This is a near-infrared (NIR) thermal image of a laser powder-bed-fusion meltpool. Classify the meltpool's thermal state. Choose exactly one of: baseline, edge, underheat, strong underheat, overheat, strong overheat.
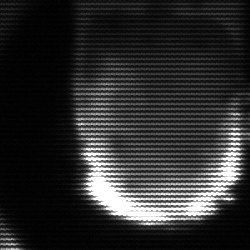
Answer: baseline